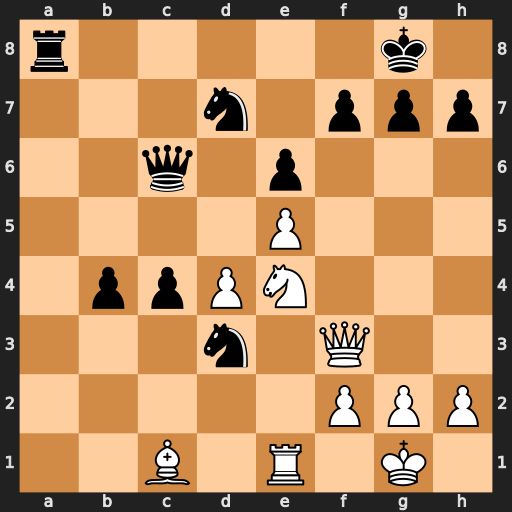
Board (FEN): r5k1/3n1ppp/2q1p3/4P3/1ppPN3/3n1Q2/5PPP/2B1R1K1
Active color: w
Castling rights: -
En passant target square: -
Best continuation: Nf6+ gxf6 Qxc6